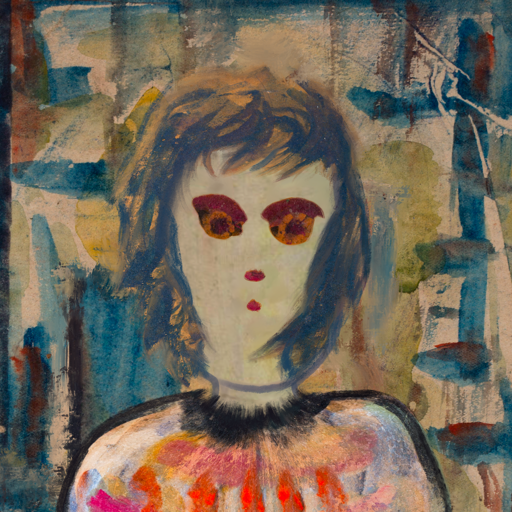
Background: Orphan, Head And Neck Front: Hill_Girl, Face Front: Doll, Bust: Childish, Hair Front: InTheSun, Head Accessory: Blank, Second Necklace: Blank, Necklace: Blank, Baby: Blank